Question:
When creating a new module in Android Studio we can choose between an Android Library and a Java Library. From tinkering with both, my understanding is that an 'Android Library' has access to Android resources while a 'Java Library' only has access to Java resources.
So creating a Java Library in Android Studio is like creating a new library in an ordinary Java IDE such as Eclipse. (It even seems to give us access to RMI, which Android does not support.)
Is this correct, are there any other differences one should be aware of?
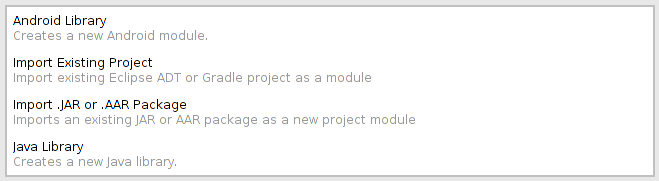
Answer: Like the small description of each project type says, a Android Library is just another Android Application project,often referred to as Module.And Java Library is another word for a java project.The only difference between a 'module' and a 'project' is the complexity.
Take a look at this nice description from 'intellij' about modules and how they differ from :
> Module-based project structureThis feature is ideal for complex projects, with multiple internal dependencies, and especially for J2EE projects. Module is a separate logical part of a project that incorporates your working sources, libraries, reference to target Java SDK, etc. It can be compiled, run or debugged as a standalone entity.

> A project may consist of one or multiple modules. Modules may depend on each other. Modules and libraries can be easily shared among multiple projects.
<URL>
<URL> is also a good read.